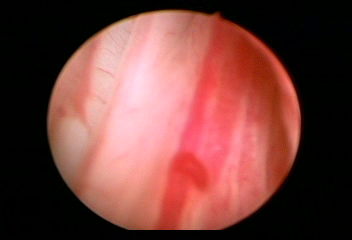
Modality: WLC
Class: Normal mucosa
Bladder cancer association: No